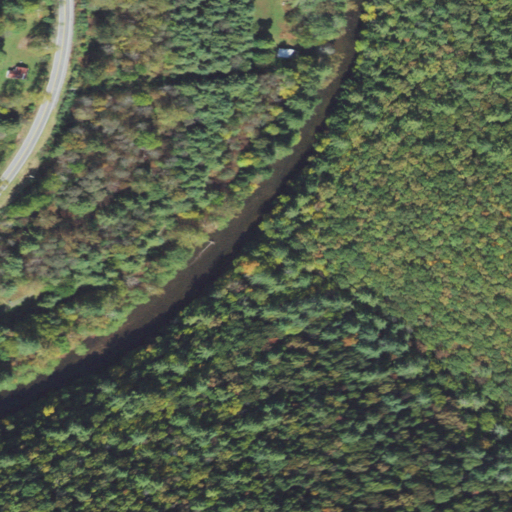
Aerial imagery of valley in Pennsylvania named Painter Hollow containing mixed forest, evergreen forest, open development, deciduous forest, open water, woody wetlands, herbaceous wetlands, and medium intensity development